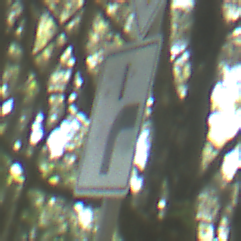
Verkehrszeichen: VerlaufVorfahrtsstrasse8
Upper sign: Vorfahrtsstrasse
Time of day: Midday
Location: Outdoor (Nature)
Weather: Clear
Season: NotSpecified
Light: Natural